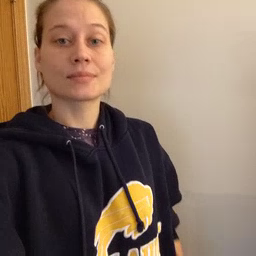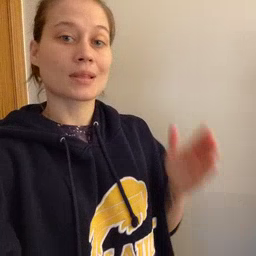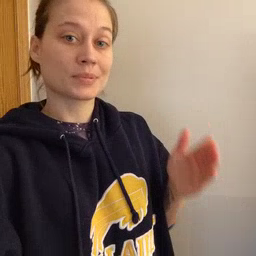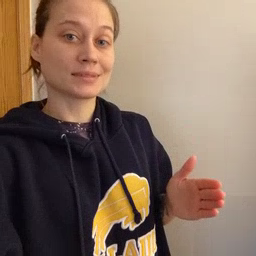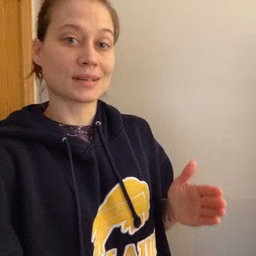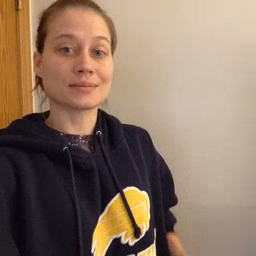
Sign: beside